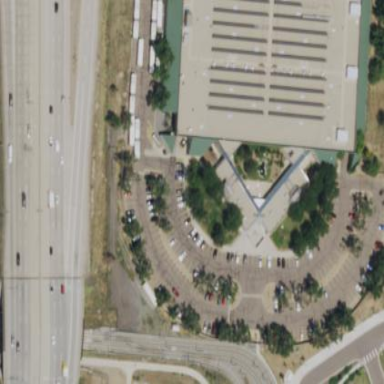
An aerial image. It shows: Parking area.